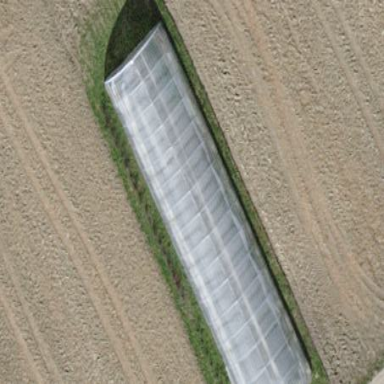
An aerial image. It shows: Greenhouse.